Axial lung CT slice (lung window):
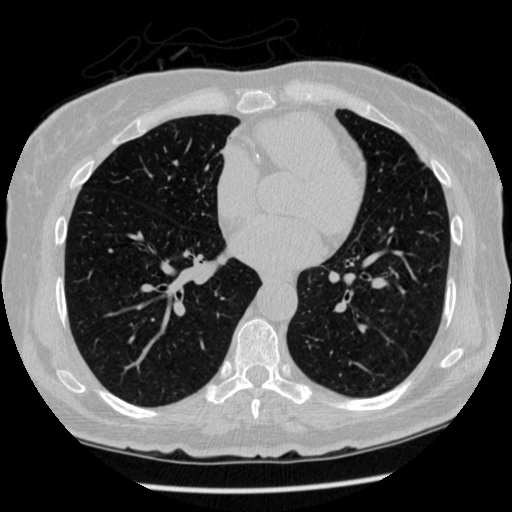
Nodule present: no